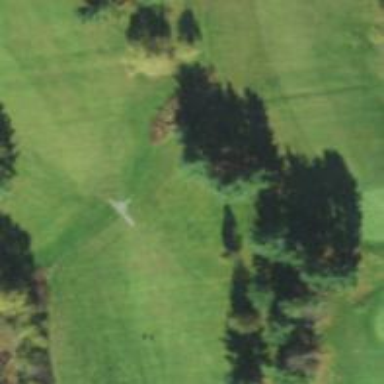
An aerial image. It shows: Pathway for golfing.